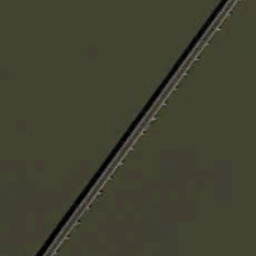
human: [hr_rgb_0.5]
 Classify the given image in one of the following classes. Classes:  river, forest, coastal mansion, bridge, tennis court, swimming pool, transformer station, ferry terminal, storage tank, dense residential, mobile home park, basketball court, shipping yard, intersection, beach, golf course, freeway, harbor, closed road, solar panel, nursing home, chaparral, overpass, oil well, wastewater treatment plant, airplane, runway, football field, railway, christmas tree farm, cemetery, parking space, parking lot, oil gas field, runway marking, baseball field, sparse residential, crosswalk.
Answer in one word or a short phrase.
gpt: bridge